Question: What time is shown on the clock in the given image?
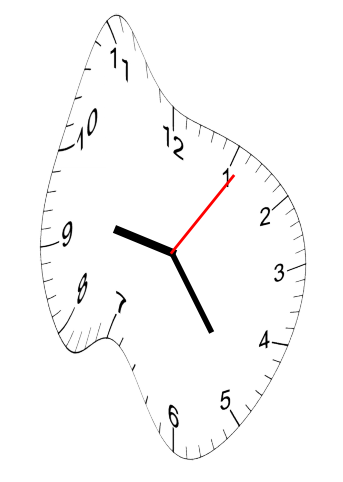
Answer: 09:24:06